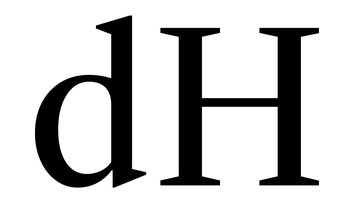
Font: LibreCaslonText_Regular